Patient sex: M
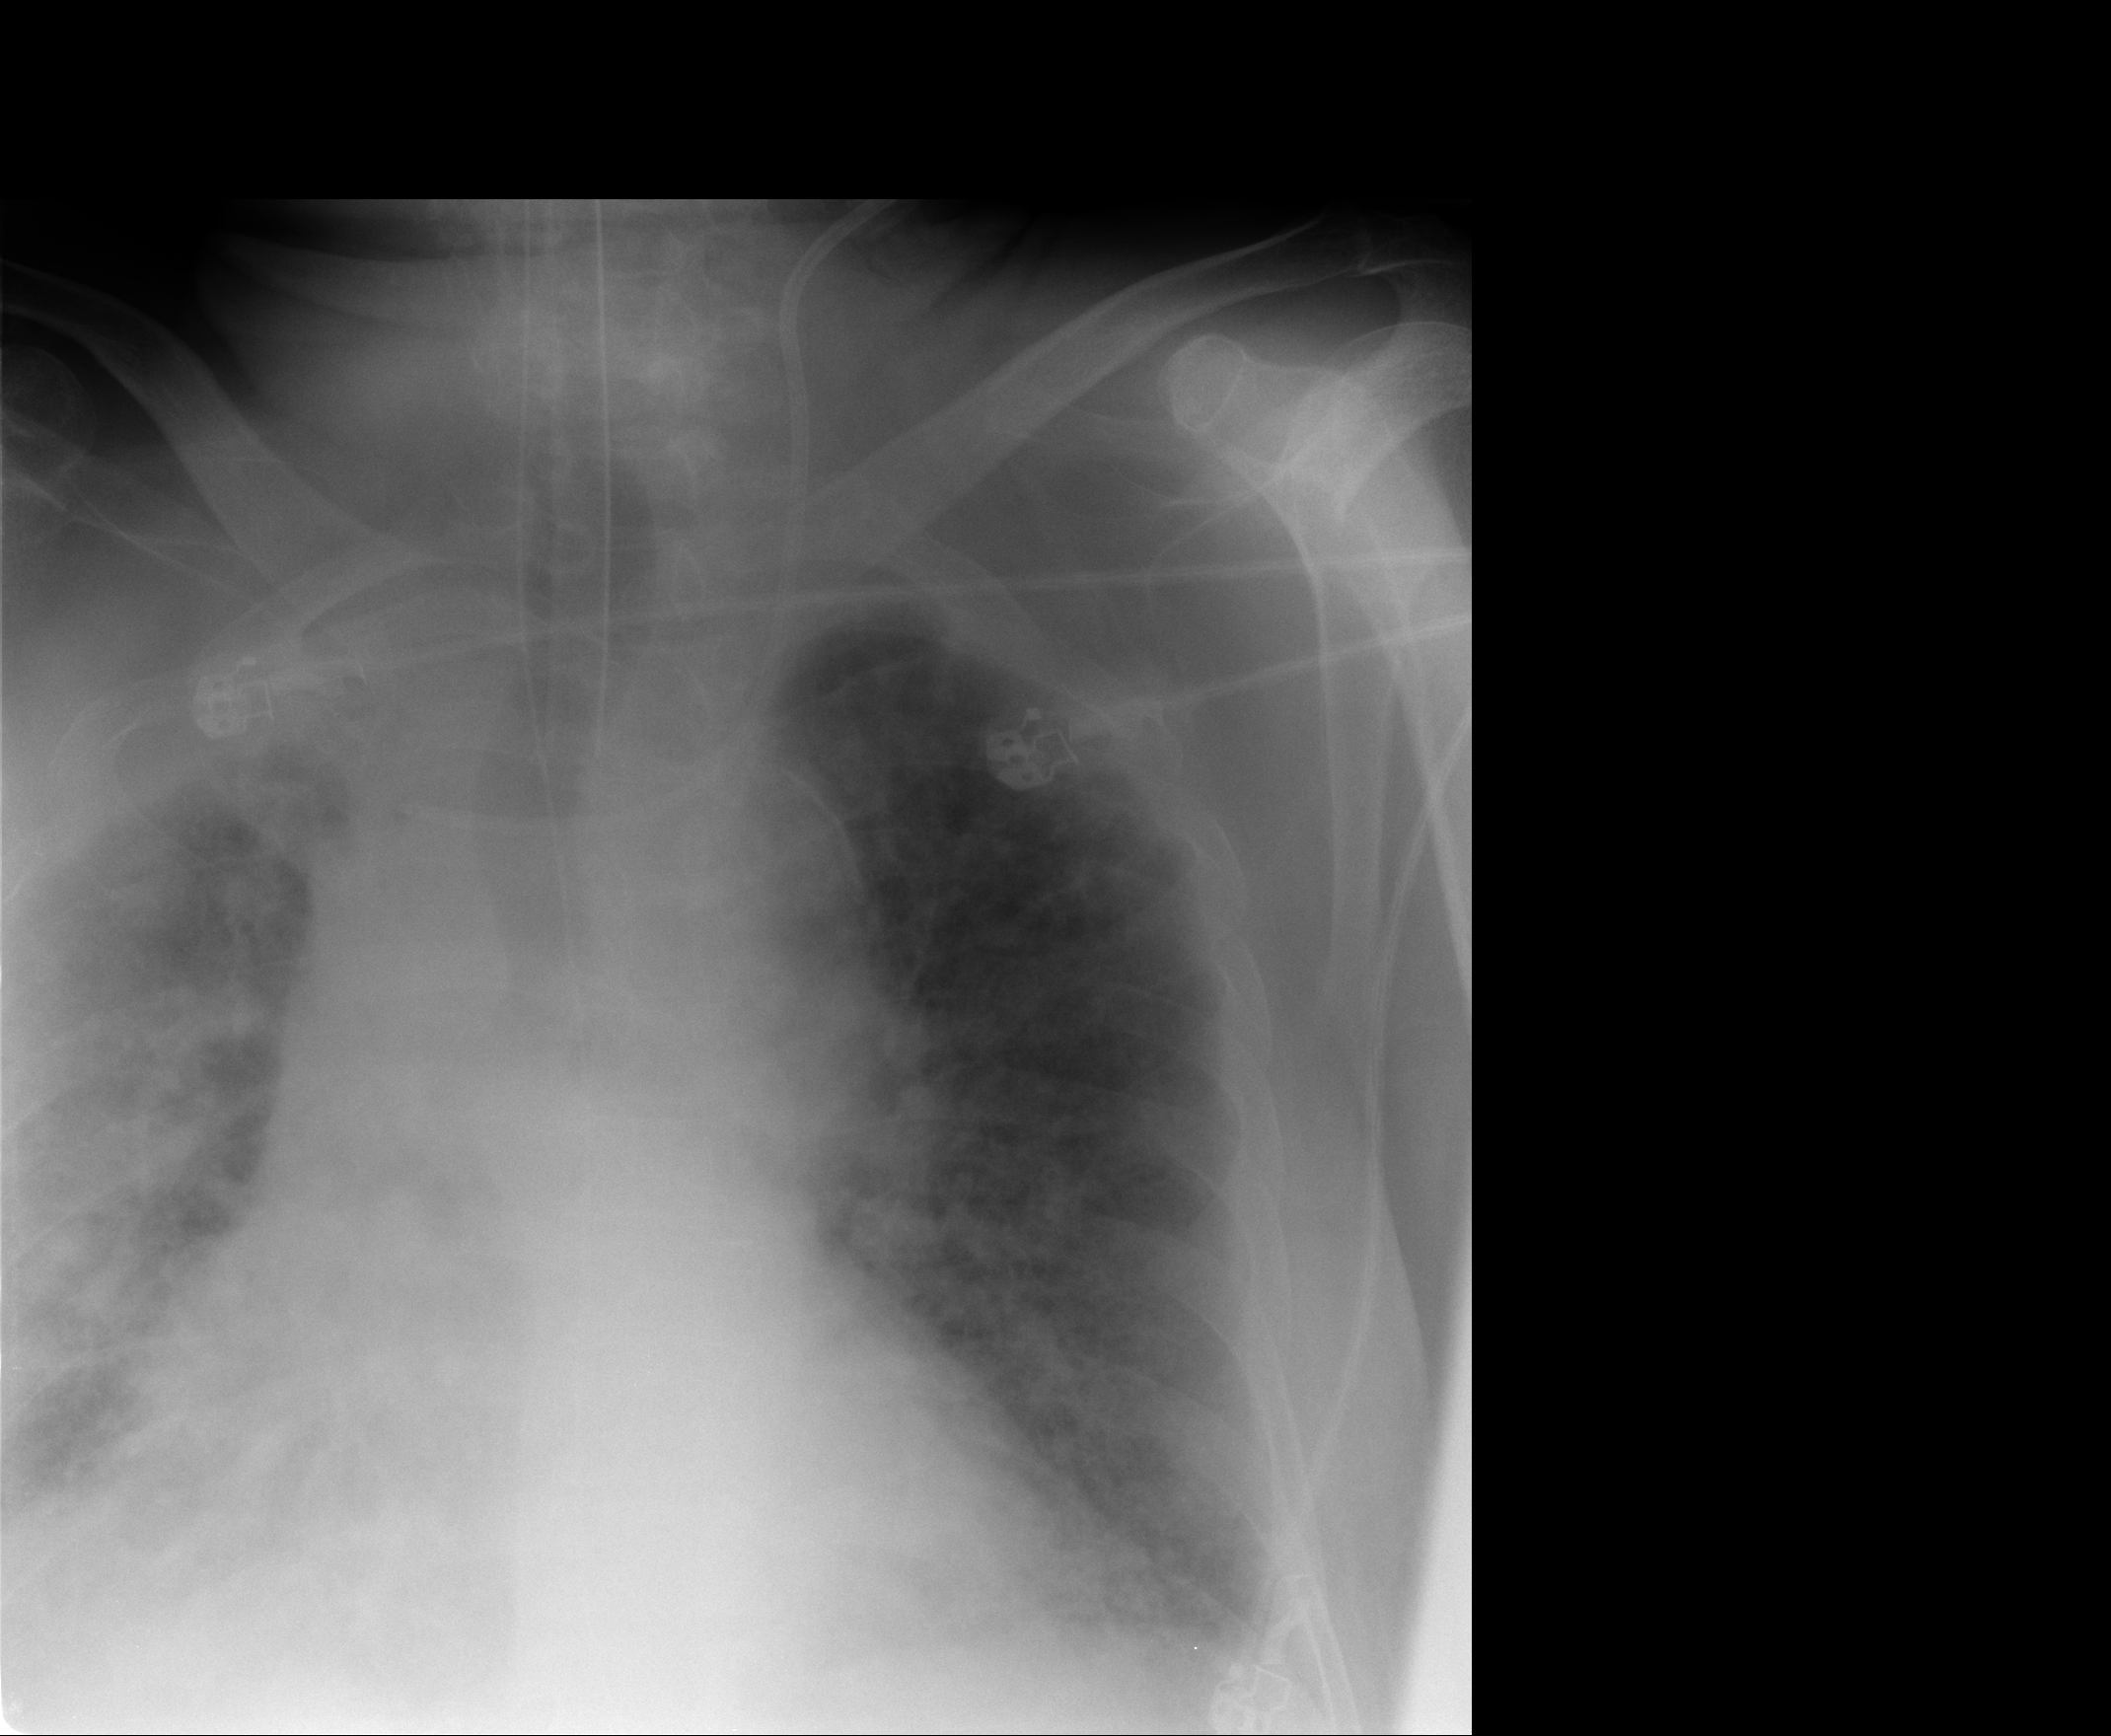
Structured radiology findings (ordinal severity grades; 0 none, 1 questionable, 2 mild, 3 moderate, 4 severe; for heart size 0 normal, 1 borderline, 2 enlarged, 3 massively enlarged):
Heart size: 0
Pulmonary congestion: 2
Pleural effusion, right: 3
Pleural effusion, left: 1
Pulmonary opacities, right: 4
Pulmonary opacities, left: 2
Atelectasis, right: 2
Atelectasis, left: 2